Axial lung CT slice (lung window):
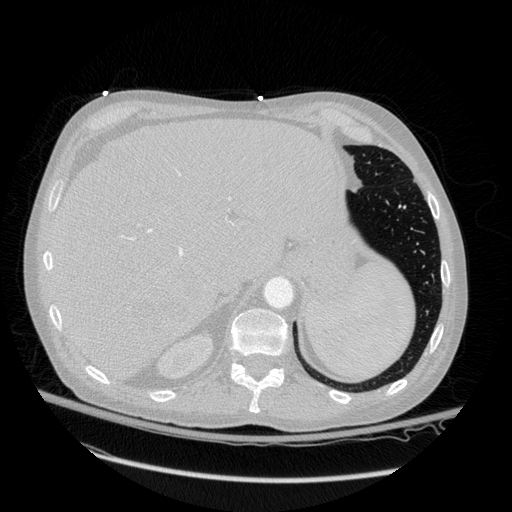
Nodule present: no